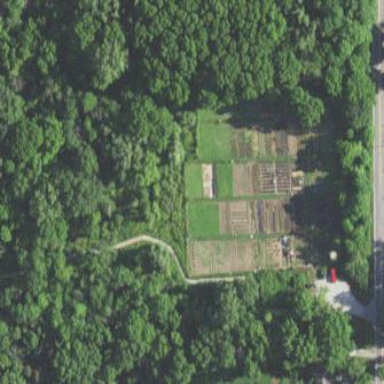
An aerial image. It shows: Fence surrounding allotments.